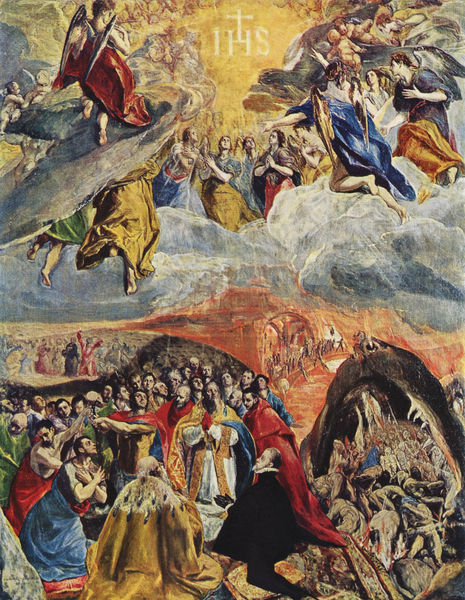
Titel: Allegorie des Heiligen Bundes (Der Traum Philipps II.; Anbetung des Namen Jesu; die Verherrlichung des Greco; das Jüngste Gericht)
Künstler: El Greco
Standort: Escorial
Institution: Kloster
Schlagwörter: berg, blau, feuer, flügel, gemälde, gott, himmel, mann, schatten, umhang, weiß, wolken, frauen, gelb, grün, landschaft, menschen, ocker, braun, bunt, grau, hintergrund, köpfe, männer, orange, schwarz, szene, blick, rot, schleier, wolke, beige, fest, masse, menge, meschen, gericht, bibel, blicke, hermelin, kragen, mensch, pelz, samt, hände, erde, hügel, kirche, sonne, gewand, gold, mantel, gewänder, personen, person, höhle, engel, infant, spanien, farbig, schrift, modern, füsse, figuren, gefolge, könig, papst, trennung, inschrift, jahreszahl, paradies, glaube, kreuz, religion, monogramm, text, knien, mäntel, volk, beten, gebet, menschenmenge, leben, pelzmantel, pfarrer, christus, jesus, fegefeuer, hölle, jüngstes gericht, teufel, verdammnis, maul, knieend, mittelalter, betende, klerus, priester, segnen, erscheinung, heilige, wal, fanfare, prunk, jünger, putten, maria, betend, jesu, el greco, biblisch, zungen, auferstehung, gewölk, altarbild, gläubige, rettung, himmelfahrt, verkündigung, schar, scharen, gewimmel, katholisch, pfingsten, inquisition, spanier, würdenträger, landschaften, schlund, ihs, jesuiten, feuerzungen, bibelszene, menscheen, flugverkehr, sünder, das jüngste gericht, engelschar, greco, büsser, farbgebung, himmel erde, himmlische scharen, menschheit, rachen, verschlingen, walfisch, fischmaul, christusmonogramm, del greco